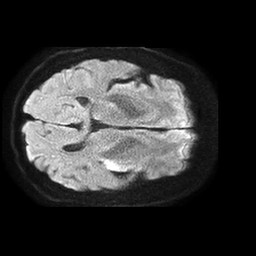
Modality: TRACE
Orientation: axial
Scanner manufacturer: philips
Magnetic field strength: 1.5 T
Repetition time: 4.6 s
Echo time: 0.08631 s